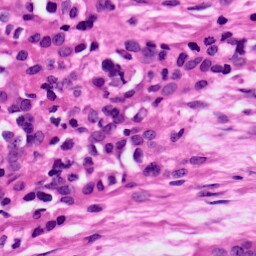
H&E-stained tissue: Ovarian